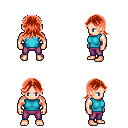
a pixel art fantasy rpg character, male body template, human, light skin, teal sleeveless shirt, magenta pants, red loose hair, four views (front, back, left, right), 2x2 character sprite sheet, small pixel art, hard edges, no anti-aliasing